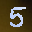
Label: 5